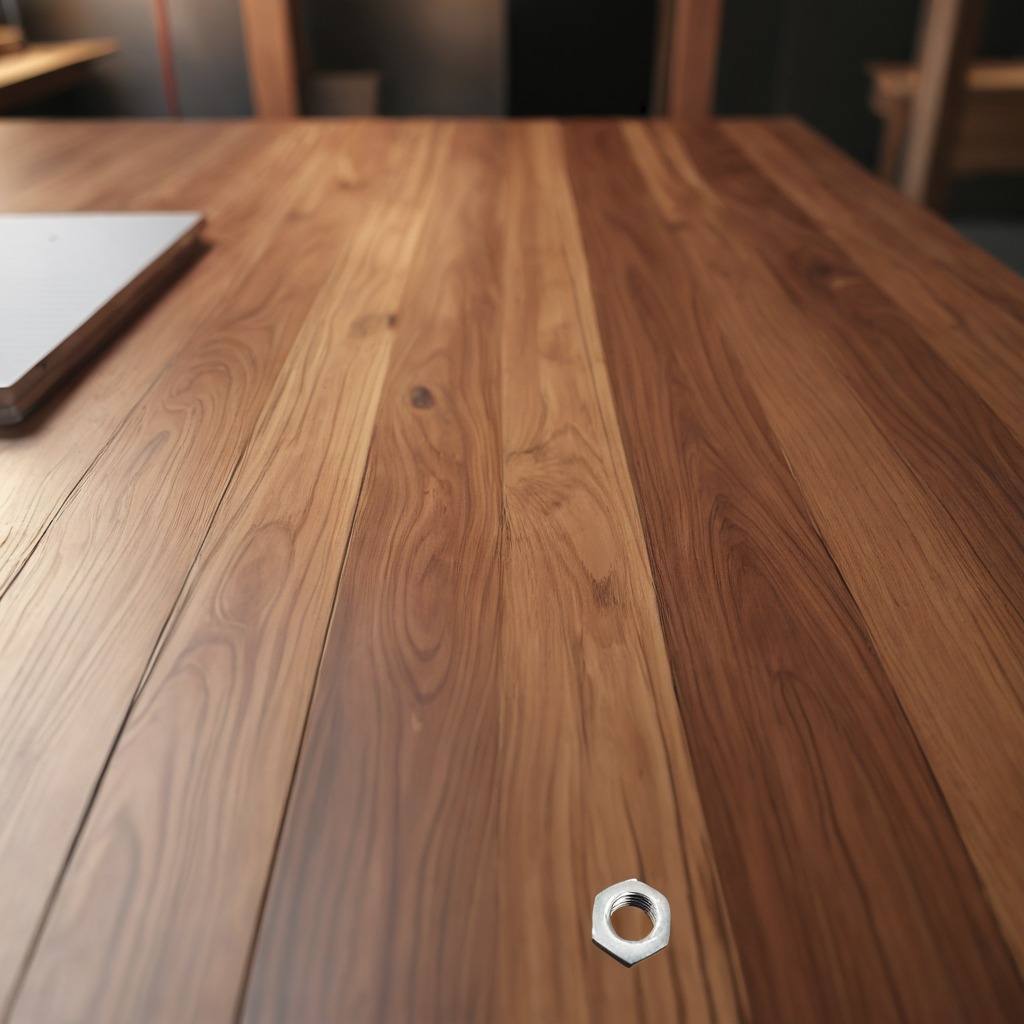
A metal nut is lying on the wooden table in a carpentry studio.